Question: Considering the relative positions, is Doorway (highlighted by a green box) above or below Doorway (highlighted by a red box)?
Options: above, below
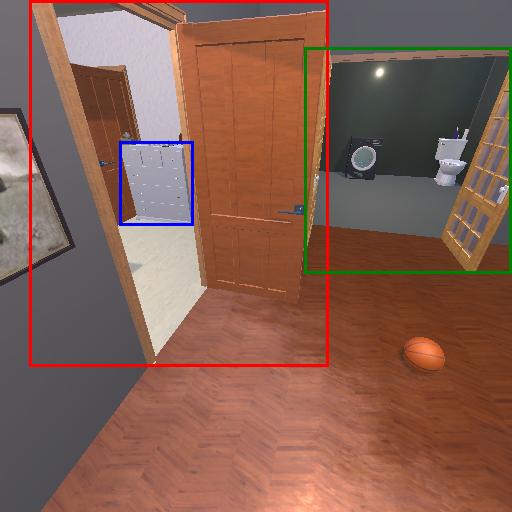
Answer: above